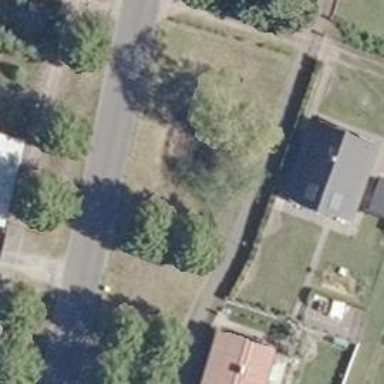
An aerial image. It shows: Asphalt footway.